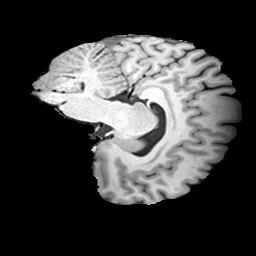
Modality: T1w
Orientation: sagittal
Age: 23
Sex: female
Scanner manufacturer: siemens
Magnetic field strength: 3 T
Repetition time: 2 s
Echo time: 0.0024 s